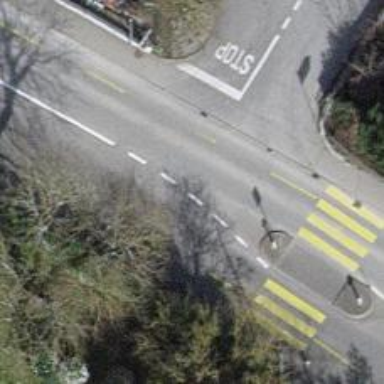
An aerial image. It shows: Secondary road with asphalt surface and dedicated cycle lane.